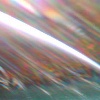
Label: sunburn